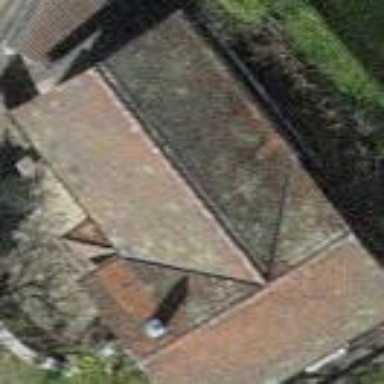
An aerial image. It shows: Detached building.